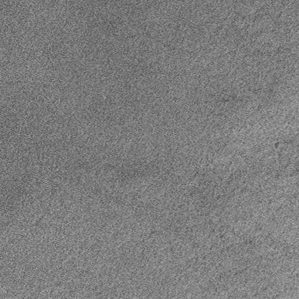
Label: frost